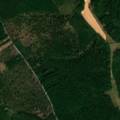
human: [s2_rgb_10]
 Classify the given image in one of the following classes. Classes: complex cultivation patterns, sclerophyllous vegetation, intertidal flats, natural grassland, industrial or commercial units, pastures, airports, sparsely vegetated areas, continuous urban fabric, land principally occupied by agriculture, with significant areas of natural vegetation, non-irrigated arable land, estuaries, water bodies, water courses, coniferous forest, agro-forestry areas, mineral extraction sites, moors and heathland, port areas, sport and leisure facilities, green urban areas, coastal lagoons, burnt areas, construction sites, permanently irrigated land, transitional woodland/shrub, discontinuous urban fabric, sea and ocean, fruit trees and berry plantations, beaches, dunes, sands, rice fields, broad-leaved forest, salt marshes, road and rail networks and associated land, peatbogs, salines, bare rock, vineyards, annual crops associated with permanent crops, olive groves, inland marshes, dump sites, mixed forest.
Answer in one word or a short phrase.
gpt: non-irrigated arable land, broad-leaved forest